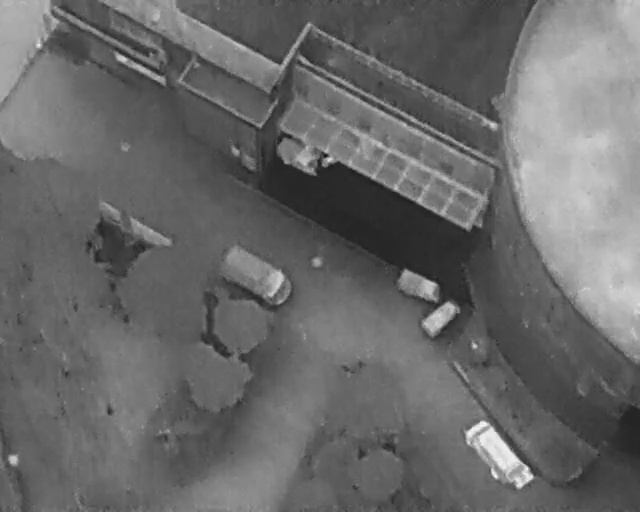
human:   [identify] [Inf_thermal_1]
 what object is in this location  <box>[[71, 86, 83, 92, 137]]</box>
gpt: <ref>1 medium car at the bottom right</ref>